Here is a 2-D grayscale rendering of raw bearing vibration samples (signal-to-image). Based on the visible evidence, which condition applies: normal, inner_race, outer_race, ball?
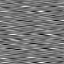
Answer: inner_race